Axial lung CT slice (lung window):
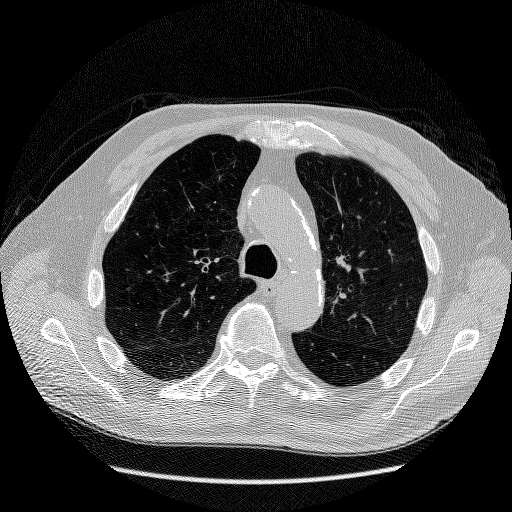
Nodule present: no